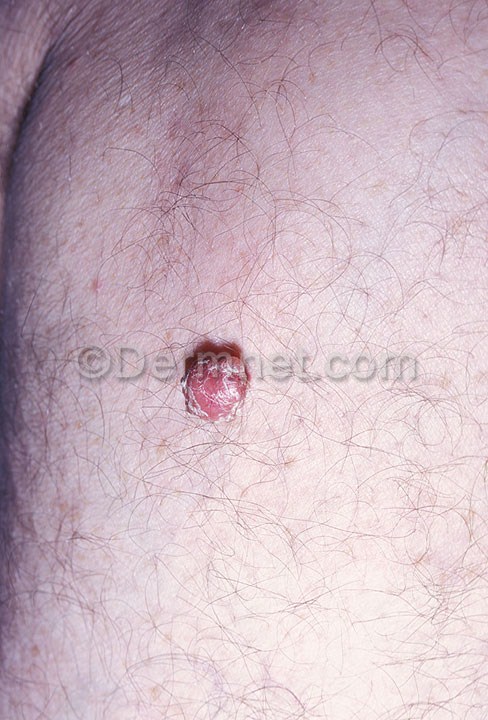
Disease: Herpes HPV and other STDs Photos